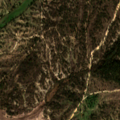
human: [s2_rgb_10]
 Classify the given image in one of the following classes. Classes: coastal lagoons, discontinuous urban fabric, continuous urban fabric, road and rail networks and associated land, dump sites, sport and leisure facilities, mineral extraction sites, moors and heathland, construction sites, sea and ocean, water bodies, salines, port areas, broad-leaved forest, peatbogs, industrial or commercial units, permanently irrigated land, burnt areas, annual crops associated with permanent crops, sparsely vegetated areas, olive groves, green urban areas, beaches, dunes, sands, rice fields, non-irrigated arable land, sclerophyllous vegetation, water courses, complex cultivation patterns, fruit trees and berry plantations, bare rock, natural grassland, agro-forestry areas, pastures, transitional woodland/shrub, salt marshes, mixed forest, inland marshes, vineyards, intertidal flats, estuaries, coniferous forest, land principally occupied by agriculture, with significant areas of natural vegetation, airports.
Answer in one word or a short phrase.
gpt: permanently irrigated land, pastures, agro-forestry areas, coniferous forest